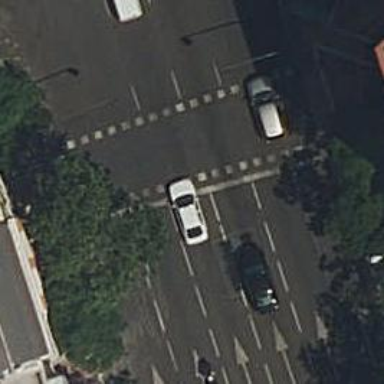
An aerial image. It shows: Zebra crossing with traffic signals. The crossing is marked by traffic lights.